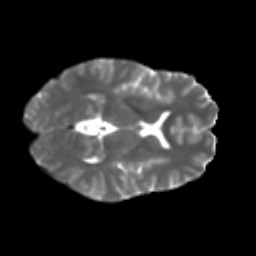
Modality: T2w
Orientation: axial
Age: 37
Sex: female
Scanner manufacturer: ge
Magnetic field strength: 3 T
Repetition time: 7.8 s
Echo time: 0.0606 s